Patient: sex M, age 44
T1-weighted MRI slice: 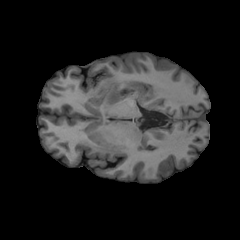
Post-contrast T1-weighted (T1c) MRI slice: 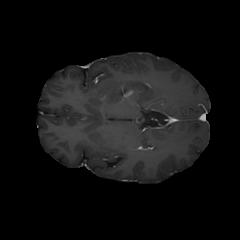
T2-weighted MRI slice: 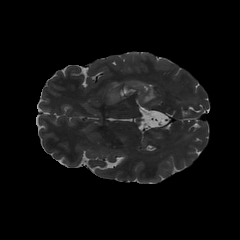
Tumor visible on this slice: yes
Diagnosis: Glioblastoma, IDH-wildtype
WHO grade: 4